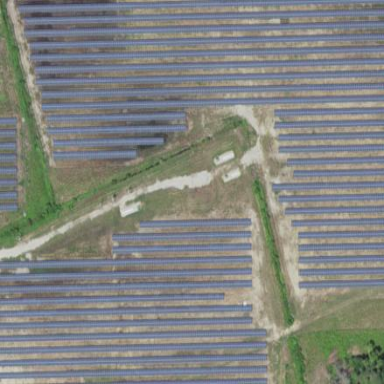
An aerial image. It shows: Solar power plant utilizing photovoltaic technology.